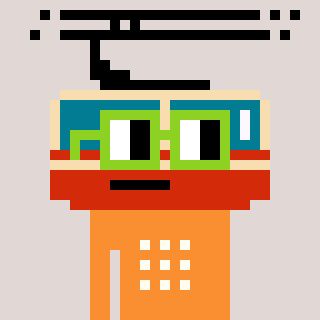
a pixel art character with square light green glasses, a tram wagon-shaped head and a orange-colored body on a warm background